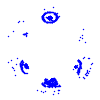
Particle: pion